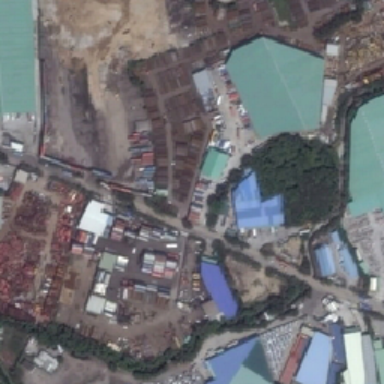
Many buildings and some green trees are in the industrial area .